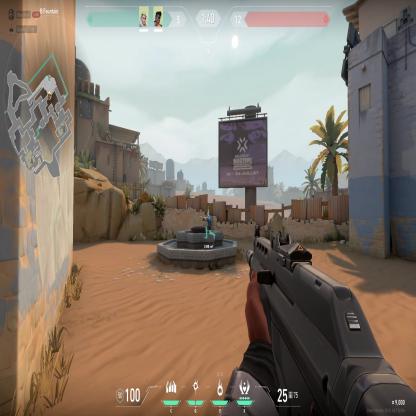
Label: teammate